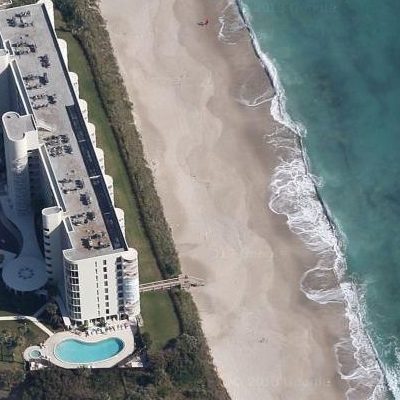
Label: cIndustry